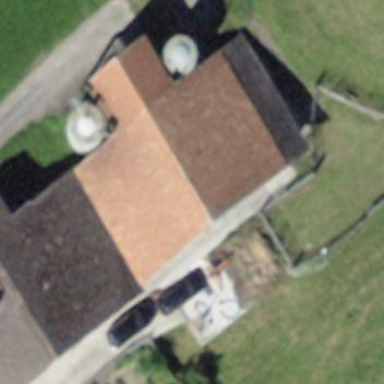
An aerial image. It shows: Barn.